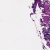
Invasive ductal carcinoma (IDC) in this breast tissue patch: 0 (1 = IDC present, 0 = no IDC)